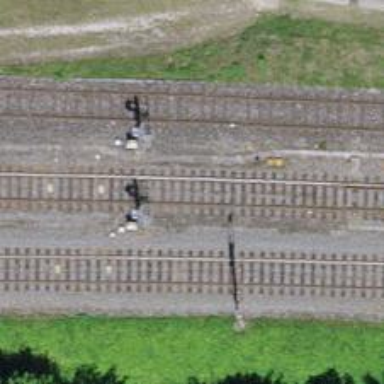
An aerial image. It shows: Railway switch.